Question: I have a dojox.mobile.Heading added to a dojox.mobile.ScrollableView. This works great, and I have a back button on the heading working as well. I am trying to add a toolbar button to the right of the heading label, but it is displayed on the left of the label, after the back button:
'''
var heading2 = new dojox.mobile.Heading({
id: "appListHeader",
label: "?", // placeholder, replaced when device is selected.
back: "Devices",
moveTo: "deviceList"
});
var button = new dojox.mobile.ToolBarButton ({
moveTo: "settingsView",
icon: "../images/settings.png"
});
button.placeAt(heading2,"last");
'''

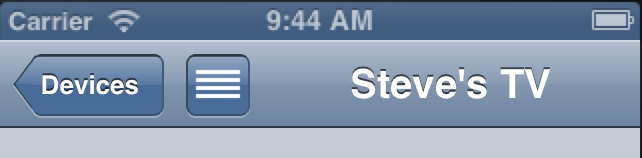
Answer: Try to use "dojo/dom-style" as shown below by using the domNode of the button.
'''
require(["dojo/dom-style"], function(domStyle){
domStyle.set(button.domNode, {float:"right"});
});
'''
placeAt(last) puts it at the end of the widget, I assume.
'''
button.placeAt(heading2,"last");
'''
Hope it helps.